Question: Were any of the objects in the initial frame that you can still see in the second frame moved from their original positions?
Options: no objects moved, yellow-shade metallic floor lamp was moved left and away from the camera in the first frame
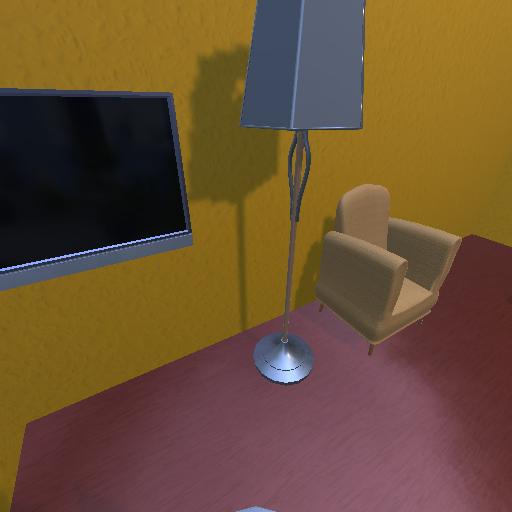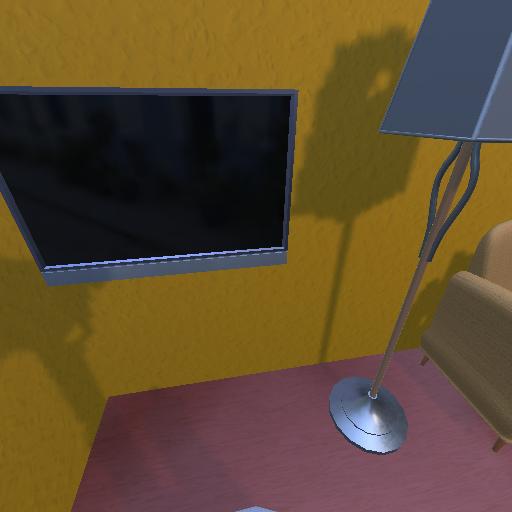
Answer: no objects moved